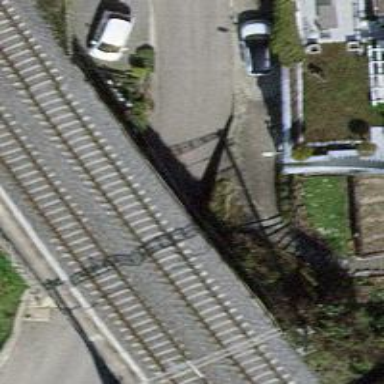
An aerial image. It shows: Bridge with electrified rail tracks and contact line.